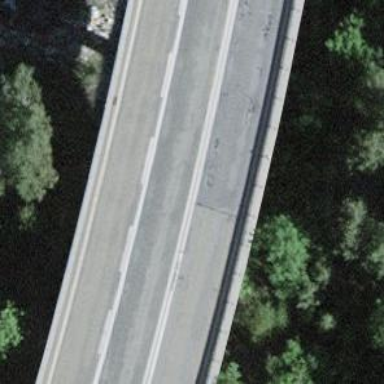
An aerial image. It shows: Primary highway on asphalt bridge.